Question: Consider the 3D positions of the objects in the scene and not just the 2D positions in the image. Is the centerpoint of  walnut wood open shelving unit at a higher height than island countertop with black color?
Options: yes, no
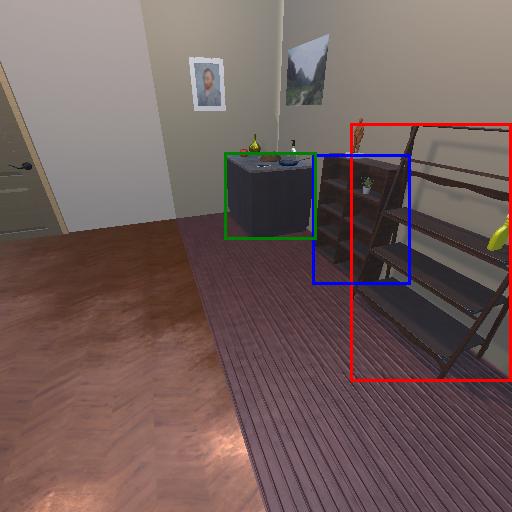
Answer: yes